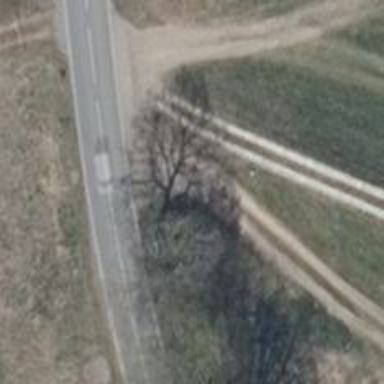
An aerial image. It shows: Dirt track road with grade 5 track type.